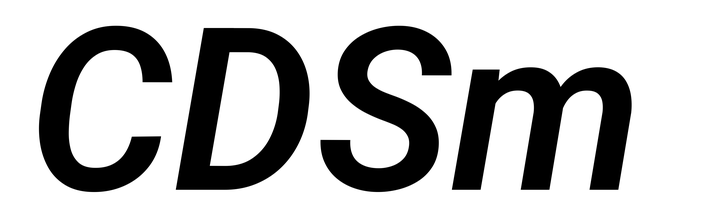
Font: Roboto-Italic_SemiBold_Italic